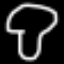
Label: mushroom